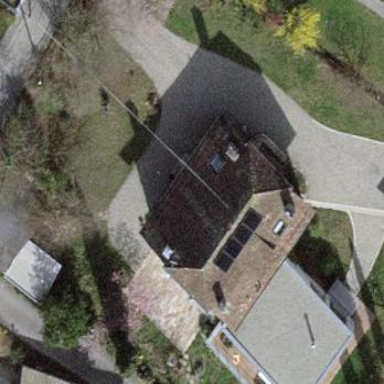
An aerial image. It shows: Garden enclosed by fence.